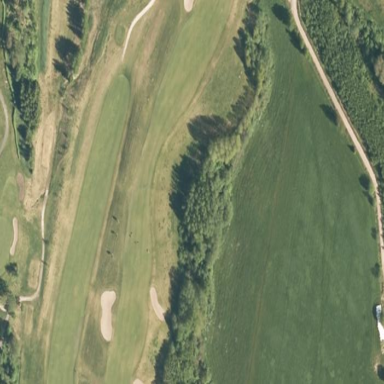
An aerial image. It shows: Rough area on grassy golf course.